Field crop: maize
Growth stage: 2
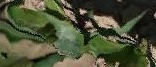
Species: maize